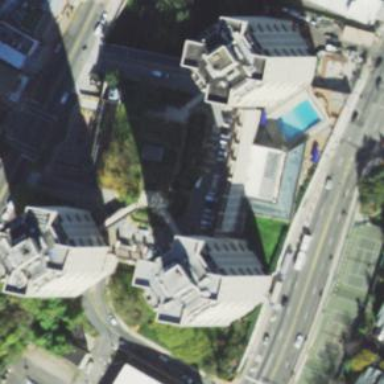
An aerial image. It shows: Condominium in residential area.